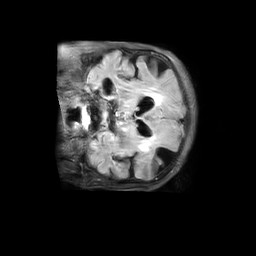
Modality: FLAIR
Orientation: coronal
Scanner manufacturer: philips
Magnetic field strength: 3 T
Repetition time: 11 s
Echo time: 0.12 s